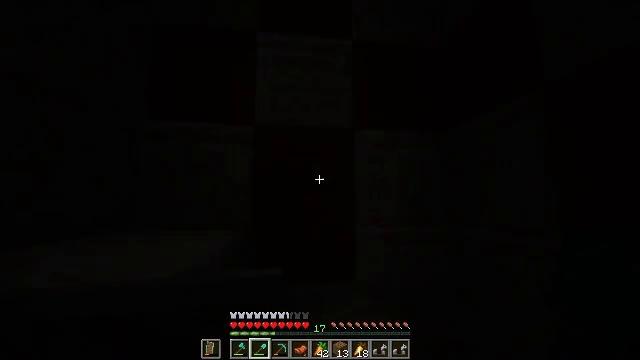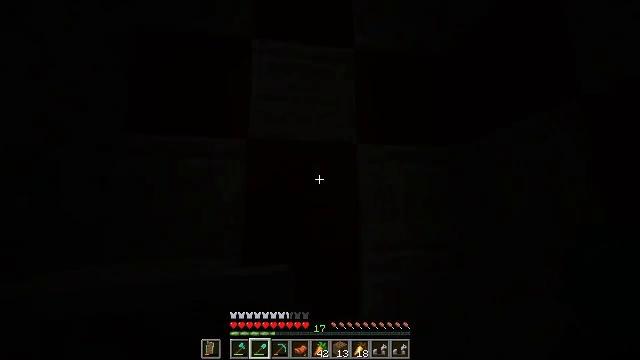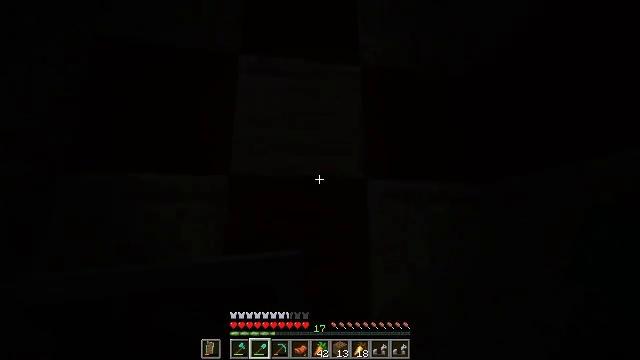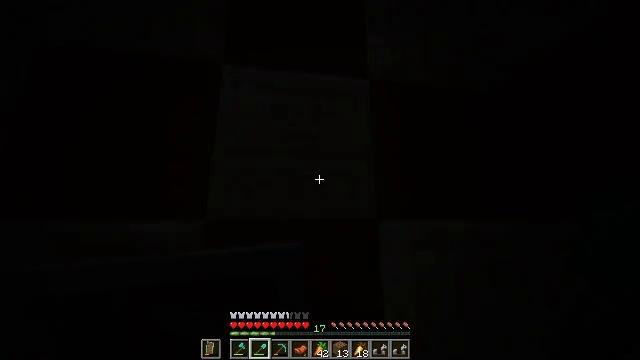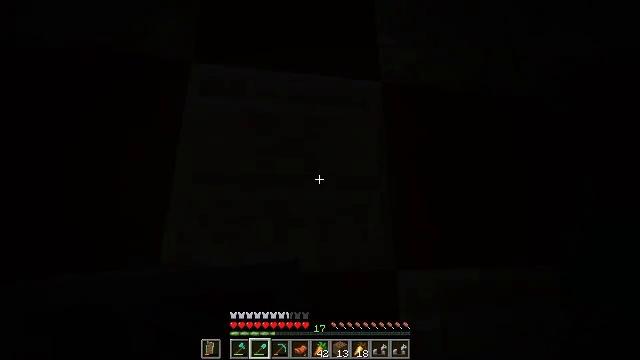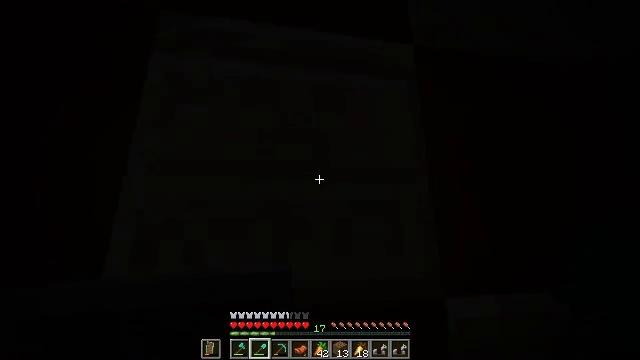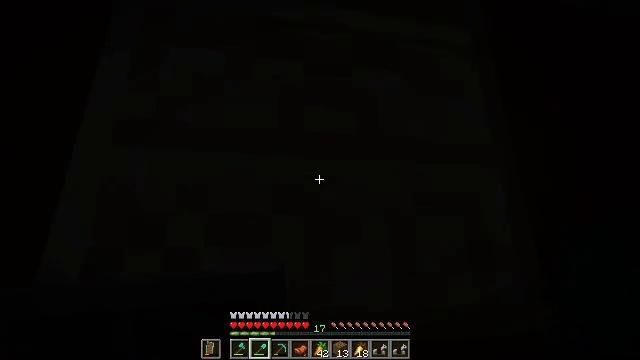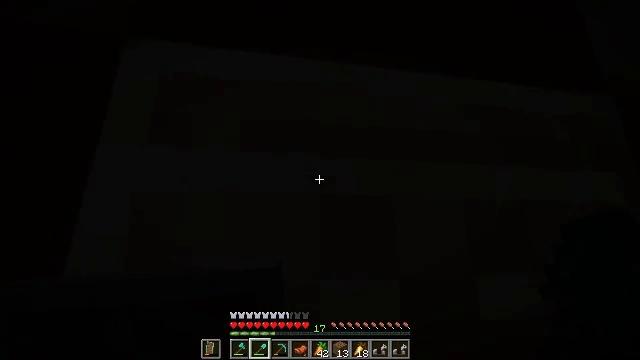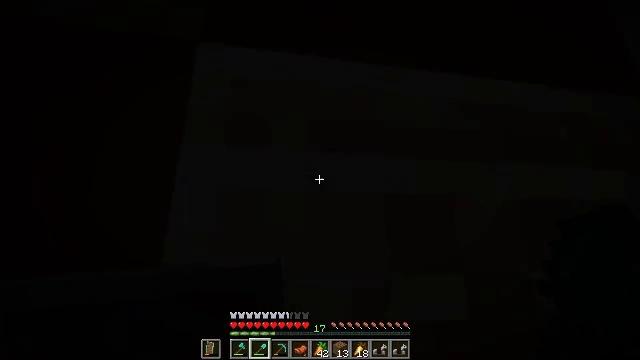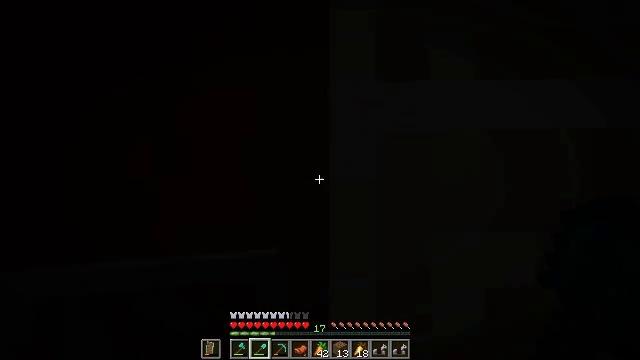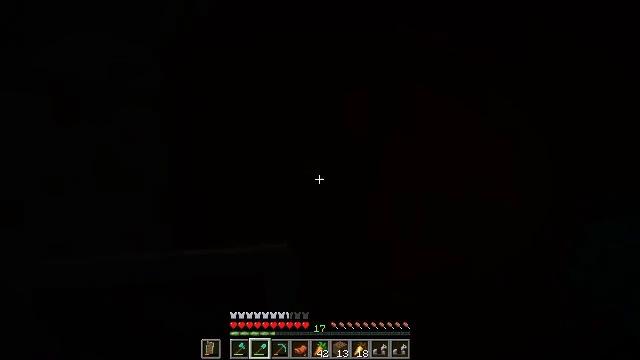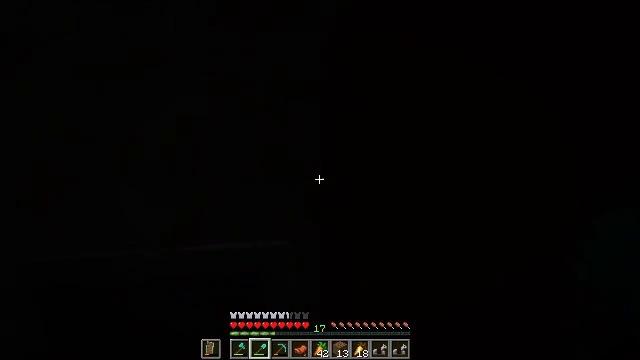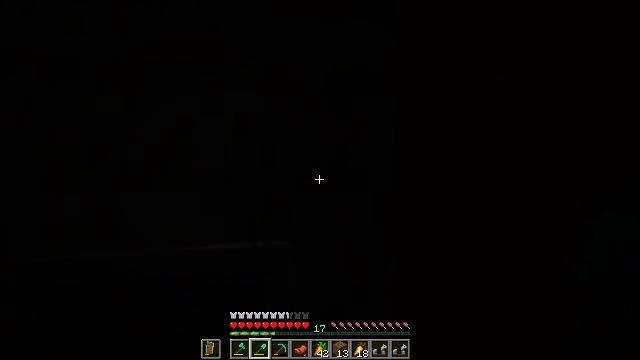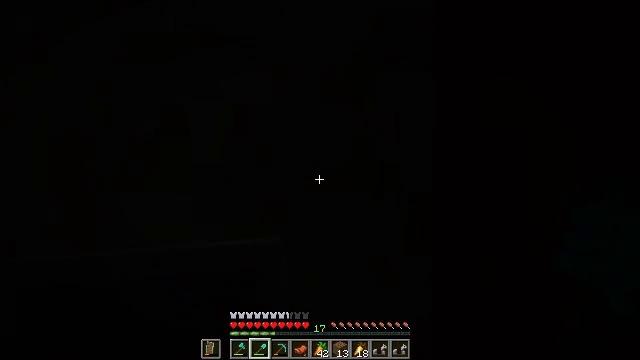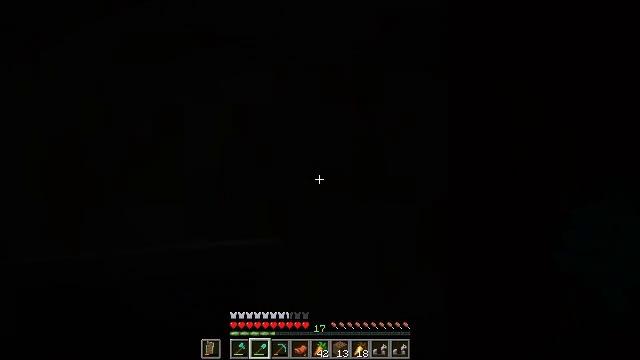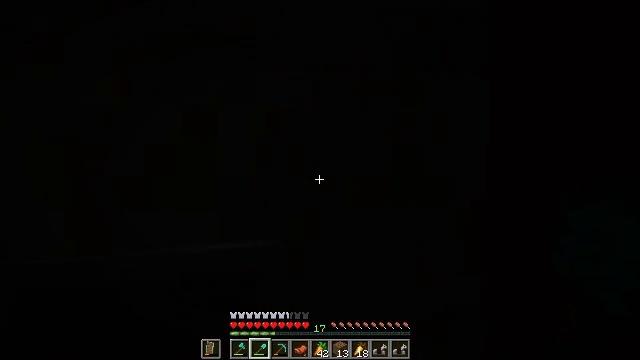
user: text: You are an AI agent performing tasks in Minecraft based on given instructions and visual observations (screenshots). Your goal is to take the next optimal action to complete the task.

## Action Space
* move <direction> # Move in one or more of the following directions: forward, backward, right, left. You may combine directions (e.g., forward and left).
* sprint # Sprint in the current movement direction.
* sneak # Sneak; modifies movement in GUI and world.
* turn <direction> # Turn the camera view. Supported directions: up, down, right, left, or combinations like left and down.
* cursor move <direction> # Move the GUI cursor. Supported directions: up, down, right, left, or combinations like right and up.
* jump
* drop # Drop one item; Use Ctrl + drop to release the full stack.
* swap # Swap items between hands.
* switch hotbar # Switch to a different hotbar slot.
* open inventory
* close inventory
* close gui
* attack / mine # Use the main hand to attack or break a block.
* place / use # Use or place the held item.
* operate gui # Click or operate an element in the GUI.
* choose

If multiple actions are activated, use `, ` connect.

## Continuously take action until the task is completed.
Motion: motion action
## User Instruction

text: Collect cut sandstone by mining it.
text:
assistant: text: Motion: move forward, sprint, turn up
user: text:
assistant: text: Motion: move forward, sprint, turn up
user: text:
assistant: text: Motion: move forward, sprint, turn up
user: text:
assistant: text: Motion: move forward, sprint
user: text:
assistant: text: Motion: move forward and move left, sprint
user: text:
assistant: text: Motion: move forward and move left, sprint
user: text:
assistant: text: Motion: move forward and move left, sprint
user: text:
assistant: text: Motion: move forward and move left, sprint
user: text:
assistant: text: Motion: move forward and move left, sprint, turn left and down
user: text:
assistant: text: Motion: move forward, sprint, turn left and down
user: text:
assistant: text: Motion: move forward, turn left
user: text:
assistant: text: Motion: turn left and up
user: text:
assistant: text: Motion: turn left
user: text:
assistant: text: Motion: turn up
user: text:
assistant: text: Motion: move left
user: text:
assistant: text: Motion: move forward and move left
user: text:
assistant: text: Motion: move forward and move left, turn right and up
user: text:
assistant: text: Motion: move forward and move left, turn right and up
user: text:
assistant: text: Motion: move forward, turn right and up
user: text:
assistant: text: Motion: move forward, turn right and up
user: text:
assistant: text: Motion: turn right
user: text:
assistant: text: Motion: turn right
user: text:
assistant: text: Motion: turn right
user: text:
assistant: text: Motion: turn right and down
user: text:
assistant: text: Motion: turn right and down
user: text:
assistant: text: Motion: turn right
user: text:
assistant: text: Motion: turn right
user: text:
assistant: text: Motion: turn right
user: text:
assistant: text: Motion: turn right
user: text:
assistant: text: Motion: turn right